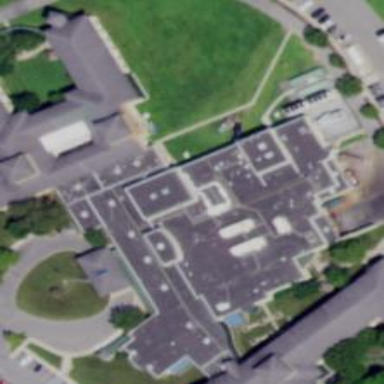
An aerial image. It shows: Healthcare facility identified as hospital.